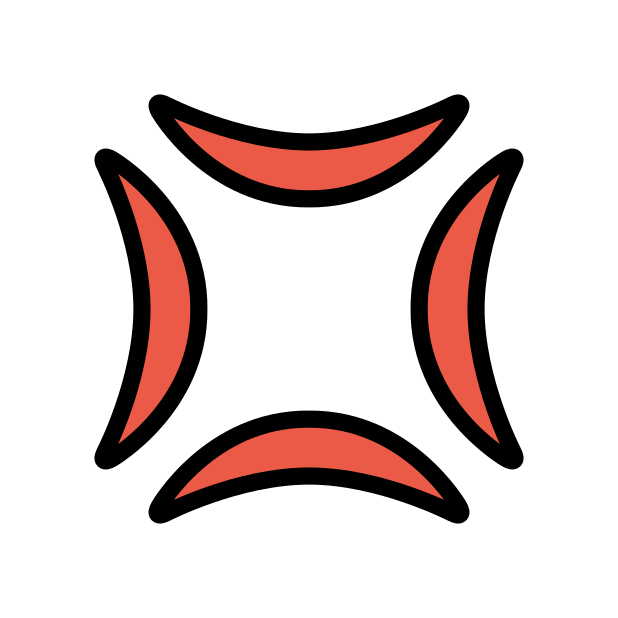
anger symbol